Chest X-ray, PA view. Patient: 58 years old, sex F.
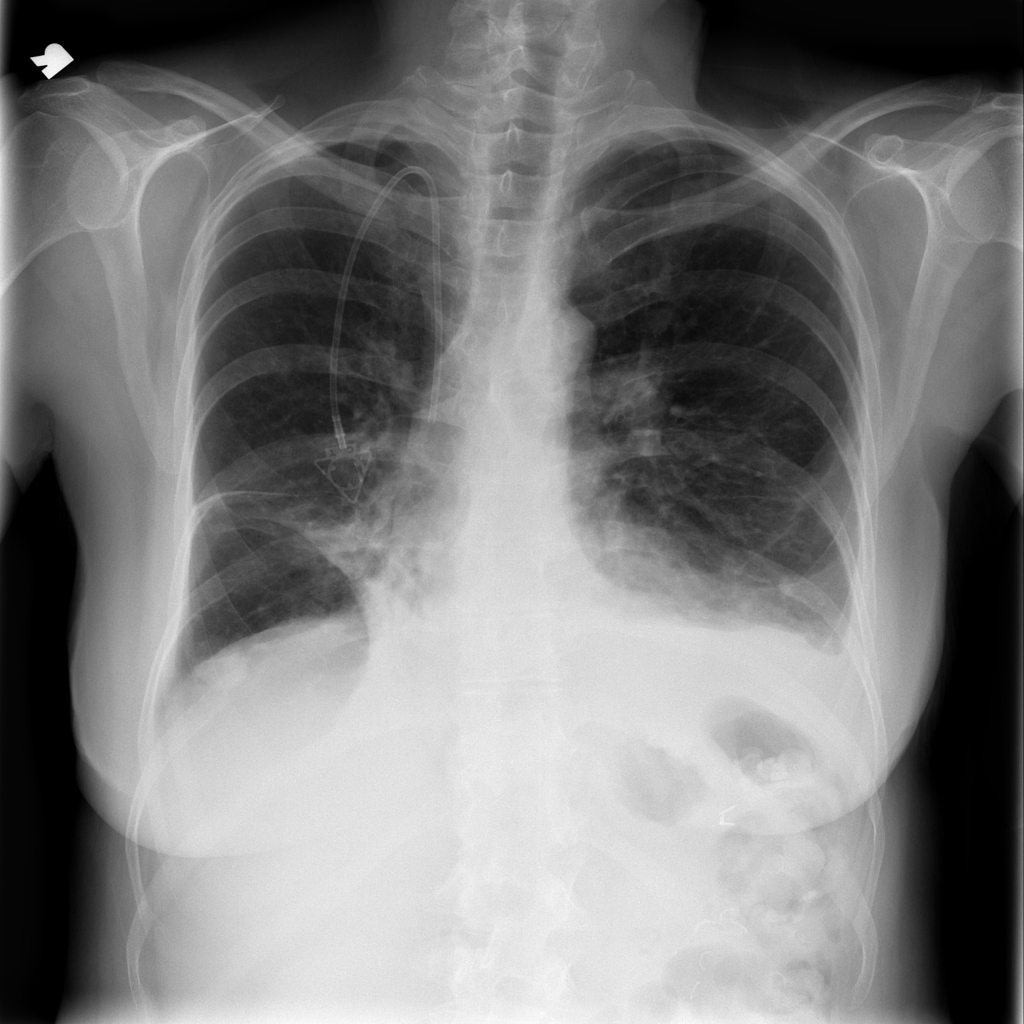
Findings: Effusion